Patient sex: F
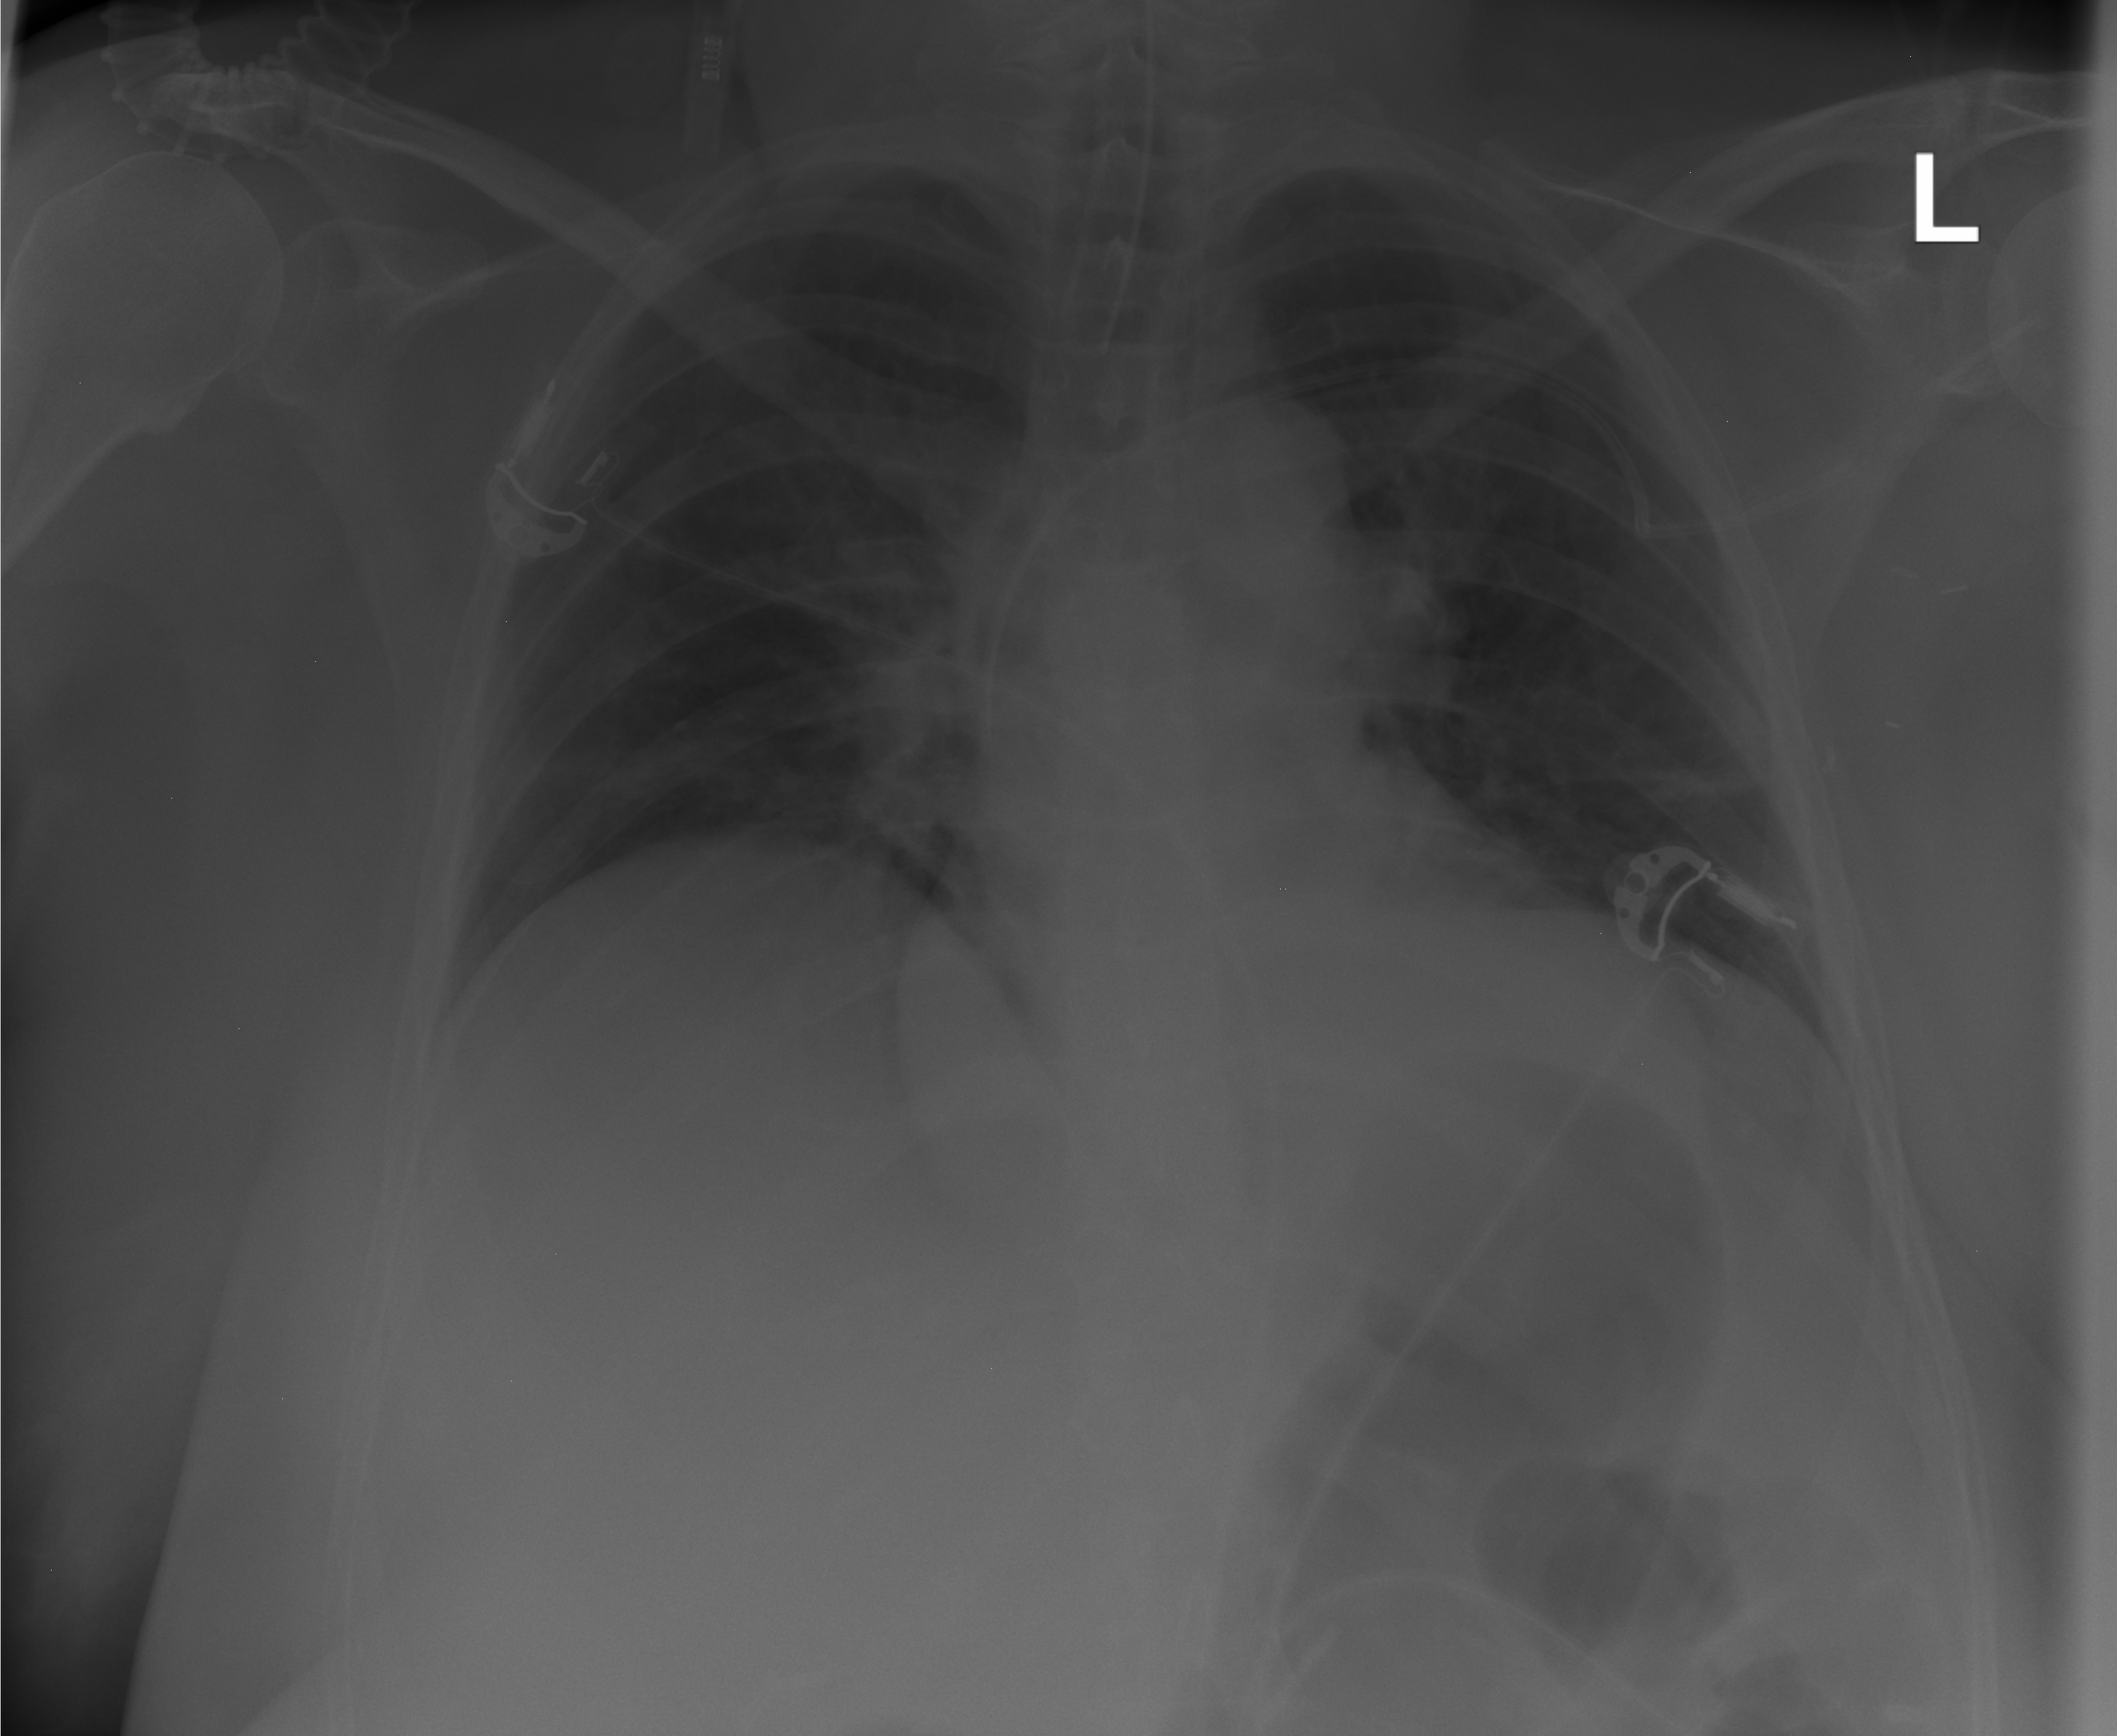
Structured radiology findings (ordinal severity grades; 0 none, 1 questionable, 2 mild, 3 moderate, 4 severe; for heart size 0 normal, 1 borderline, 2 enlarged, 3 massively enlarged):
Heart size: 2
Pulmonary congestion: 2
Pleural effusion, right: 0
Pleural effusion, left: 0
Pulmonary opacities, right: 0
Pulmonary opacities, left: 0
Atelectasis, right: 2
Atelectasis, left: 2